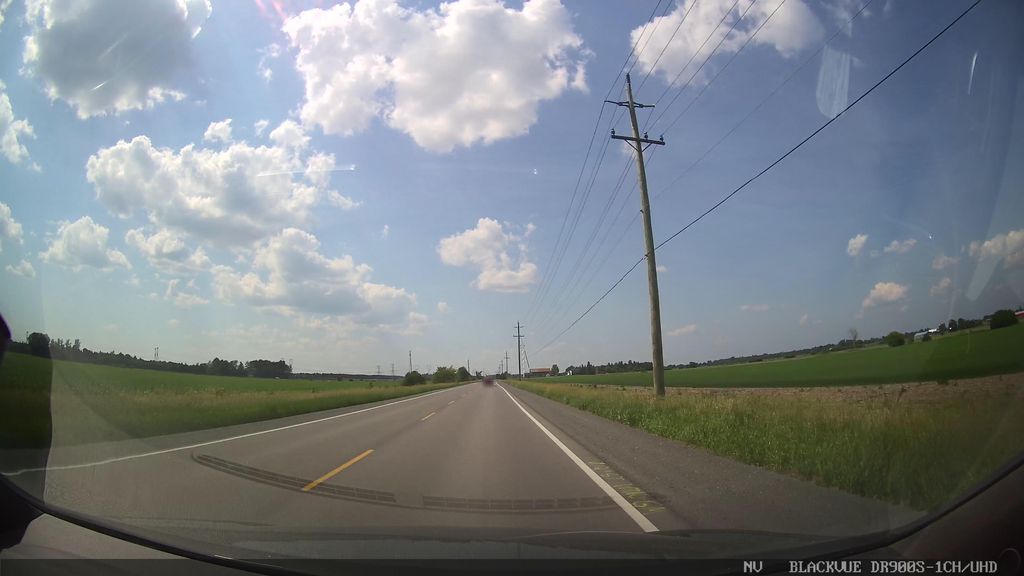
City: ottawa-gatineau